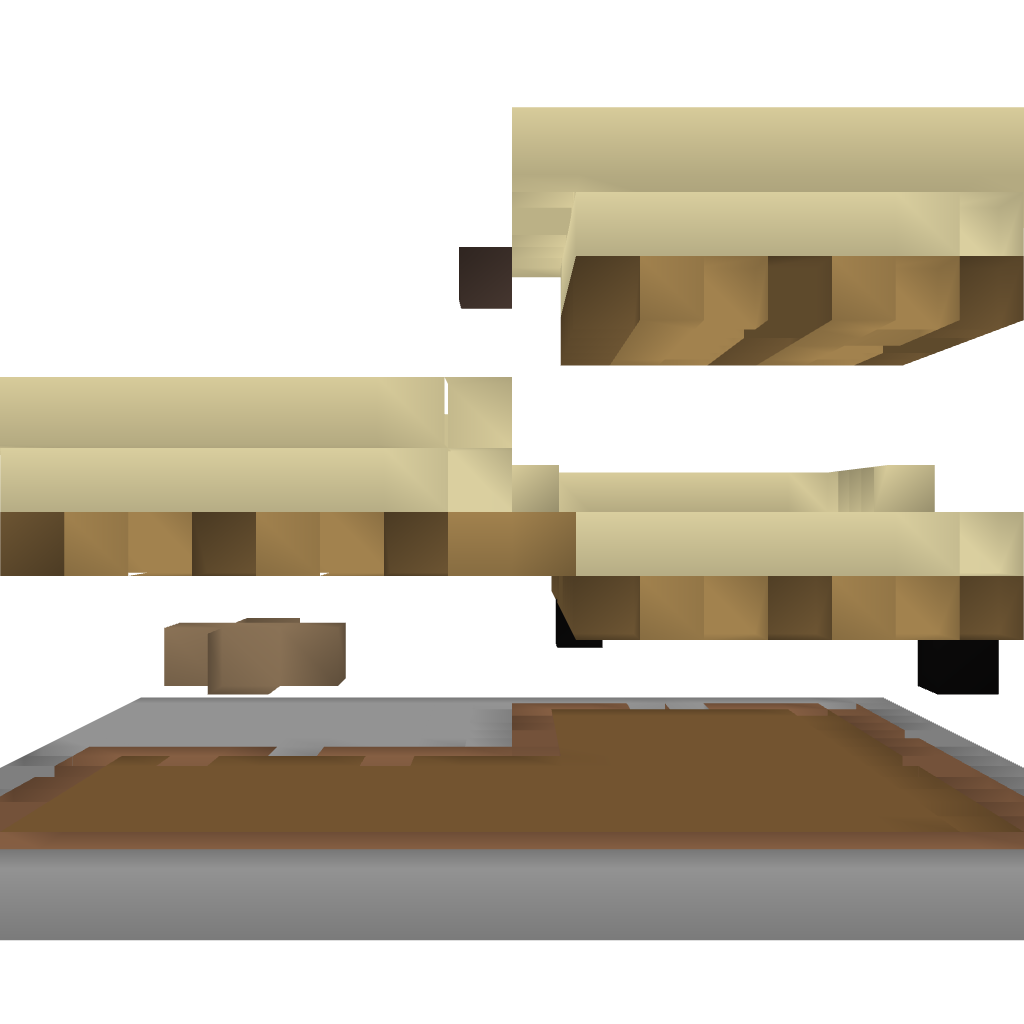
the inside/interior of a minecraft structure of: Adobe House